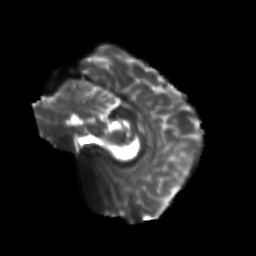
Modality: T2w
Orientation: sagittal
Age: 21
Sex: male
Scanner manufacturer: siemens
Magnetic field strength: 3 T
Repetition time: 3.5 s
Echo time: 0.113 s